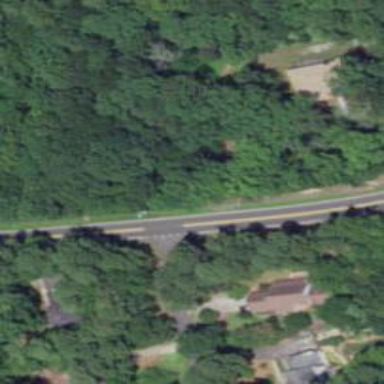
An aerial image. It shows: Stop road.